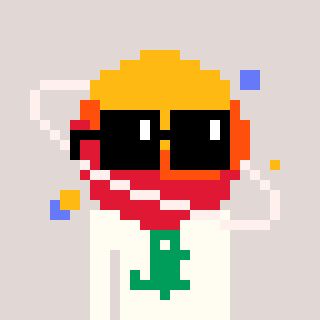
a pixel art character with square black sunglasses, a saturn-shaped head and a grayscale-colored body on a warm background